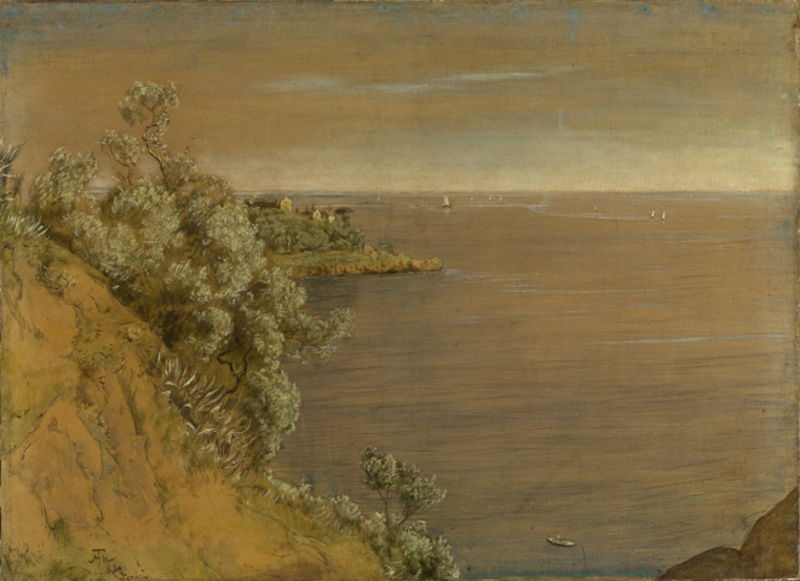
Titel: Bei Lerici am Golf von La Spezia
Künstler: Hans Thoma
Standort: Karlsruhe
Institution: Staatliche Kunsthalle Karlsruhe
Schlagwörter: baum, berg, blau, blätter, felsen, gemälde, himmel, laub, meer, wasser, weiß, wolken, aquarell, bäume, gelb, grün, landschaft, ocker, sand, see, stadt, ufer, abend, braun, grau, licht, renoir, zeichnung, ölbild, ausblick, dach, gebäude, gras, haus, rasen, rot, wiese, wolke, signatur, ast, dämmerung, erde, gräser, horizont, häuser, hügel, natur, spiegelung, strauch, weite, busch, büsche, gebüsch, gewässer, pastos, sträucher, insel, gold, pflanze, pflanzen, boot, boote, küste, ruhig, schiff, schiffe, segel, segelboot, segelschiffe, sommer, wellen, ruhe, ort, fischer, moderne, segelschiff, abhang, warm, berge, fels, gebirge, hang, steilhang, dorf, dächer, sonnenuntergang, landschaftsmalerei, vegetation, schlucht, steil, stille, böschung, fischerdorf, ostsee, stimmung, tiefe, glatt, still, klimt, frühling, menschenleer, abendstimmung, bauer, bucht, segelboote, klippe, segeln, segler, steilküste, schimmer, außen, links, bedeckt, schwimmen, draußen, abgrund, leinwand, landzunge, himme, baumgruppe, lanschaft, siedliung, streiflicht, rötlich, siedlung, gesträuch, gestrüpp, bote, abenddämmerung, seelandschaft, windstill, küstenort, bot, steilufer, seeblick, sylt, warme töne, wlke, macchia, boott, küst, be, 1800, segelbotte, lge, südalpin, herrliche weite, traumblick, #giebel, segeschiffe, ifer, grqas, renpir, ti3efe